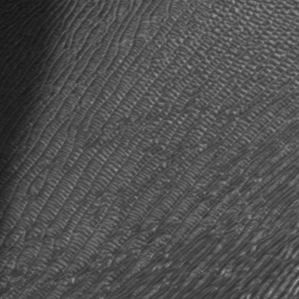
Label: frost